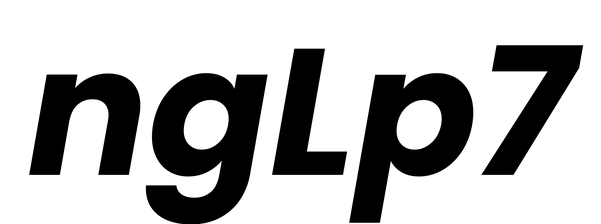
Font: Poppins-BoldItalic